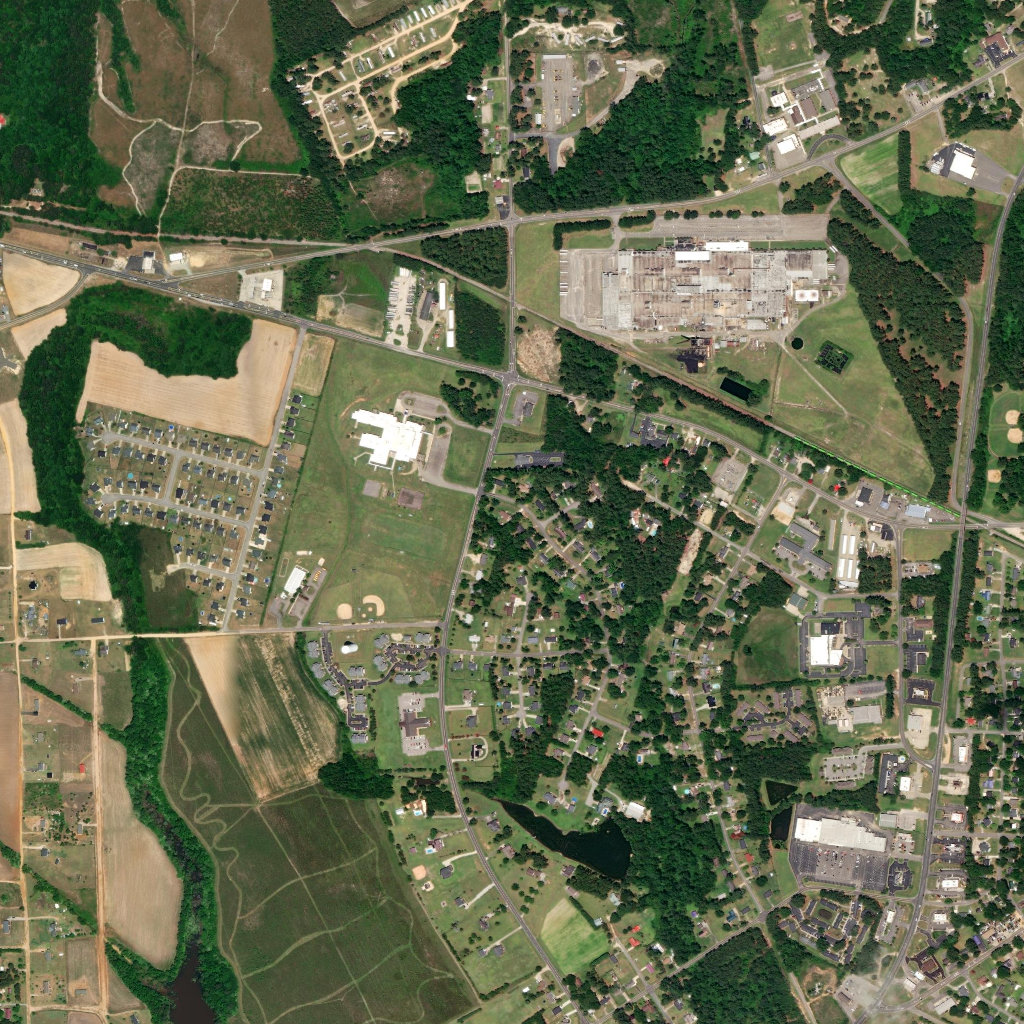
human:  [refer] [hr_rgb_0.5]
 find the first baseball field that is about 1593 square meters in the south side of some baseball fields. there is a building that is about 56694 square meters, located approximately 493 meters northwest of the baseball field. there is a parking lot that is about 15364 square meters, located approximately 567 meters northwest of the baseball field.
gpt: <box>[[96, 45, 98, 47, 0]]</box>